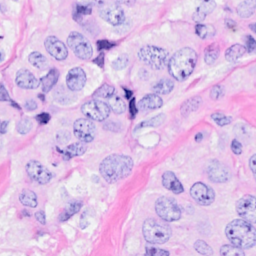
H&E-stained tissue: Breast